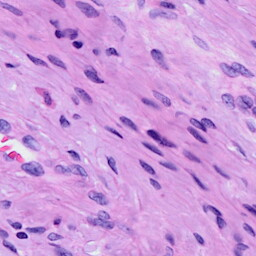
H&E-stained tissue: Cervix